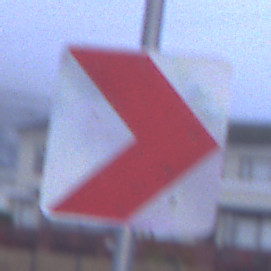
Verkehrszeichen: RichtungstafelnInKurvenKleinLinks
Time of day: SunriseSunset
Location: Outdoor (Urban)
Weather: Overcast
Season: NotSpecified
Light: Natural